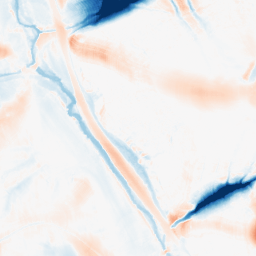
Category: morphological
Decomposition family: morphological_ellipse
Decomposition parameters: operation: average
width: 50
height: 50
Upsampling method: sinc_hamming
Upsampling parameters: scale: 2
kernel_size: 4
Upsampling scale: 2